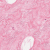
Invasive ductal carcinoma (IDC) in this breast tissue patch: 0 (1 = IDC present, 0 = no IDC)